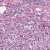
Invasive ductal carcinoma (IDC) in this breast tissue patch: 1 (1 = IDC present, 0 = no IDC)